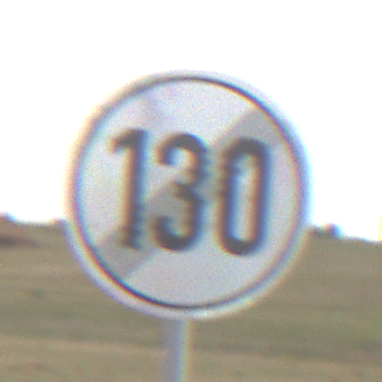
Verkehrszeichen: EndeGeschwindigkeit130
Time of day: Midday
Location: Outdoor (Nature)
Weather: PartlyCloudy
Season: NotSpecified
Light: Natural